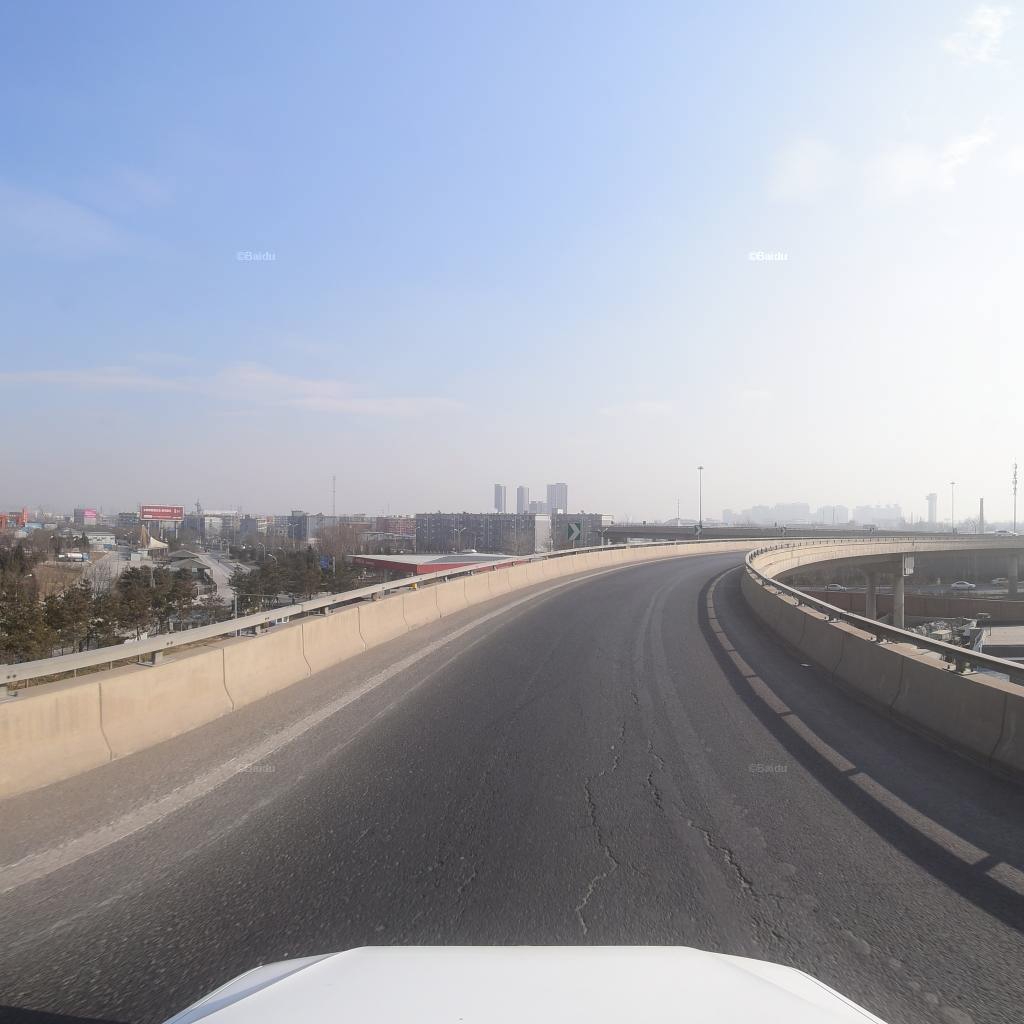
Region: Fengtai
Road damage annotations: longitudinal crack, longitudinal crack, longitudinal crack